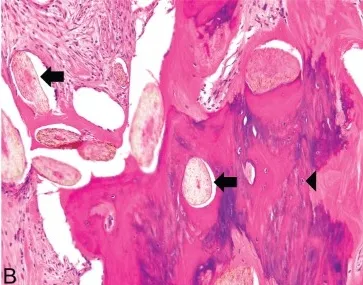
(B): Bone and hair follicles x200.
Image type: pathology (h&e)